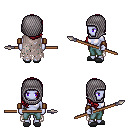
a pixel art fantasy rpg character, female body template, dark elf, purple skin, gray tattered cape, teal pants, brunette right-swept hairstyle, chain hood, leather bracers, gray slippers, spear, four views (front, back, left, right), 2x2 character sprite sheet, small pixel art, hard edges, no anti-aliasing